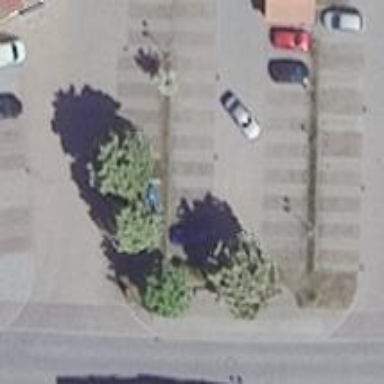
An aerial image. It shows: Road serving as parking aisle.